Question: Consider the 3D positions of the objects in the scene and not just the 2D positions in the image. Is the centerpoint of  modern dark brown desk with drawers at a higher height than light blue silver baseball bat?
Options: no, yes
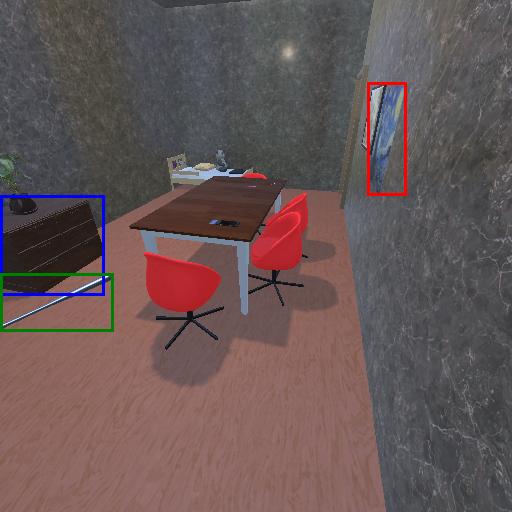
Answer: no